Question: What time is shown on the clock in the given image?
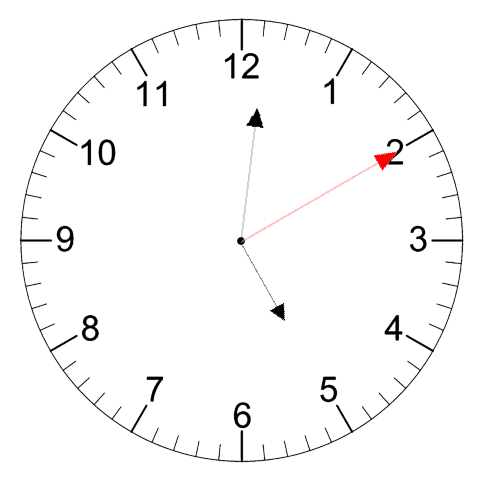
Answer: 05:01:10